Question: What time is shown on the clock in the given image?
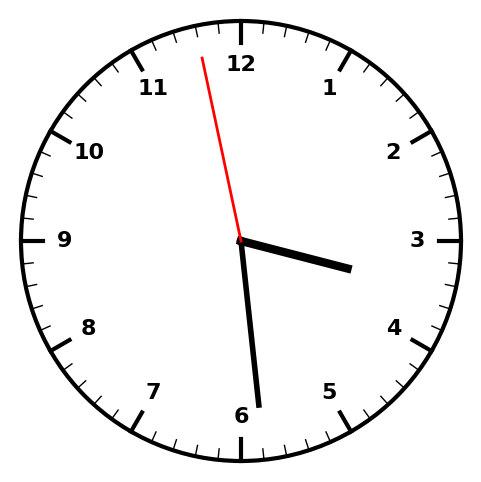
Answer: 03:28:58